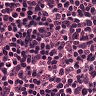
Metastatic tissue present: no